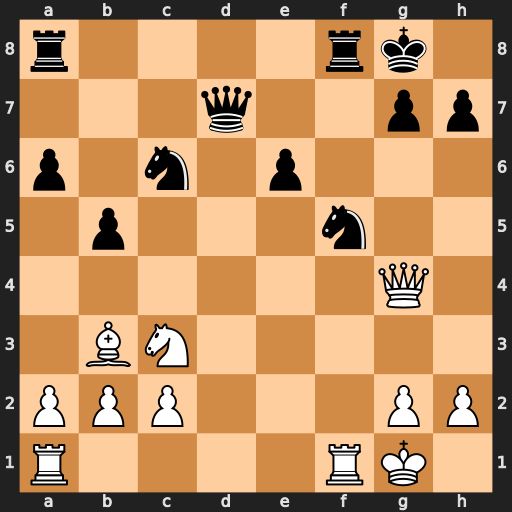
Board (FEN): r4rk1/3q2pp/p1n1p3/1p3n2/6Q1/1BN5/PPP3PP/R4RK1
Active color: w
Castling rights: -
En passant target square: -
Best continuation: Rxf5 Rxf5 Qxf5